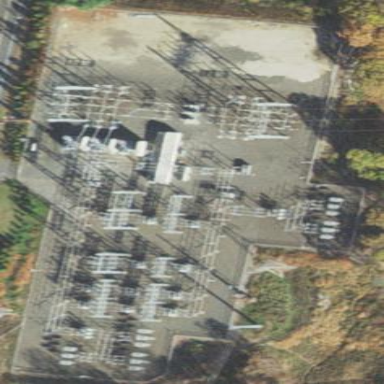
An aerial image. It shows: Outdoor substation at the transmission level.